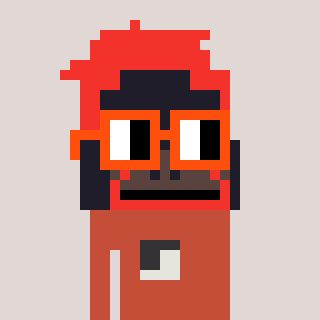
a pixel art character with square orange glasses, a orangutan-shaped head and a rust-colored body on a warm background